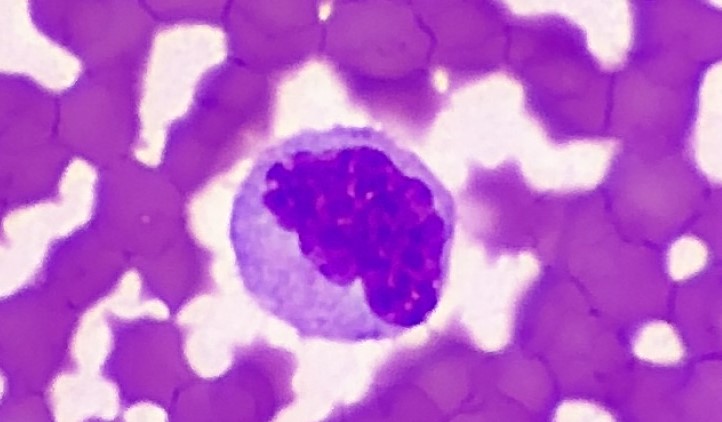
White blood cell type: Neutrophil